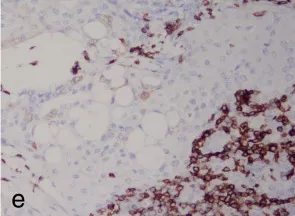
Postoperative photomicrographs of lesion in MEC component. (e) MEC component was negative for CD5. . Immunohistochemical staining with original magnification of 400 x.
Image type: pathology (immunostaining)